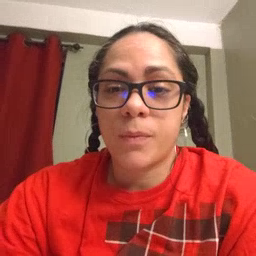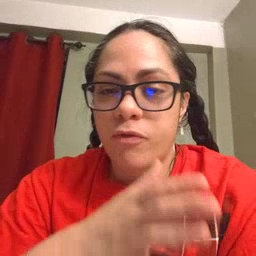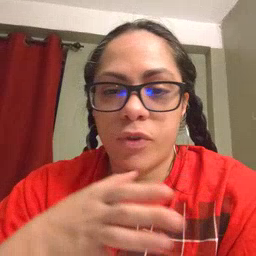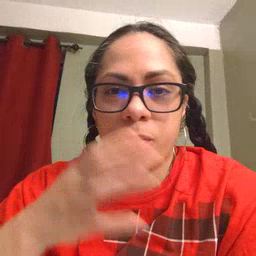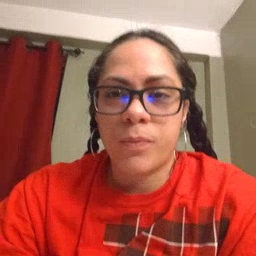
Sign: farm